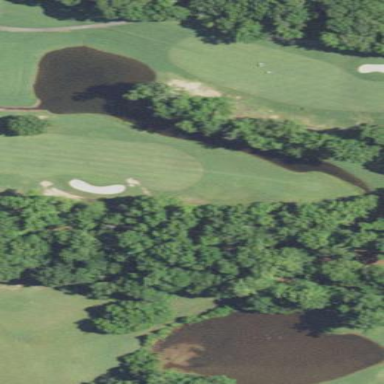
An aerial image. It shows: Water hazard on golf course. The hazard is natural water feature.